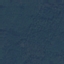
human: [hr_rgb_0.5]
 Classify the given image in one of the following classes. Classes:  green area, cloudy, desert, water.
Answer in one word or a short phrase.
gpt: green area